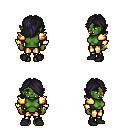
a pixel art fantasy rpg character, female body template, orc, green skin, gold arm armor, gold greaves, raven swoop hairstyle, bracelets, black shoes, four views (front, back, left, right), 2x2 character sprite sheet, small pixel art, hard edges, no anti-aliasing